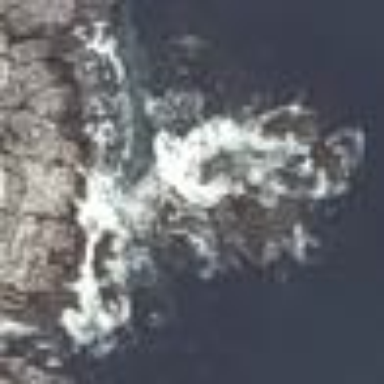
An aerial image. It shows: Natural rock reef.